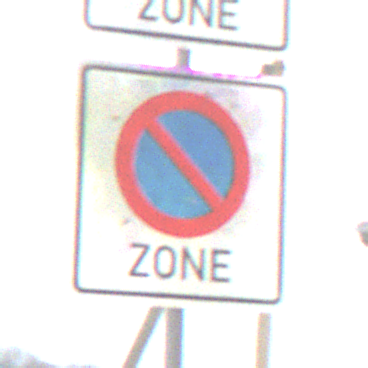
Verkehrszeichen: BeginnEingeschraenktesHalteverbotZone
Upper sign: BeginnZone30
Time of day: MorningAfternoon
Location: Outdoor (Nature)
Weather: PartlyCloudy
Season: Autumn
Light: Natural